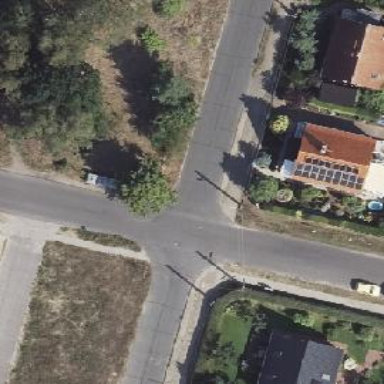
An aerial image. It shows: Residential road with asphalt surface. Sett sidewalks on the right side.